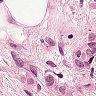
Metastatic tissue present: yes